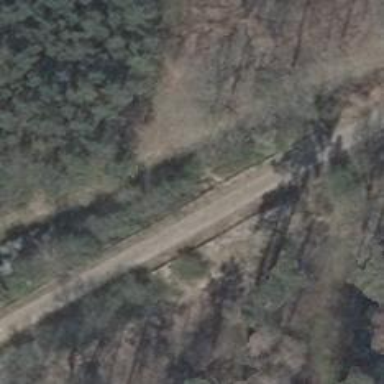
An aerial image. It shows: Well-maintained track road with grade 1 tracktype.